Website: walmart
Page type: cart
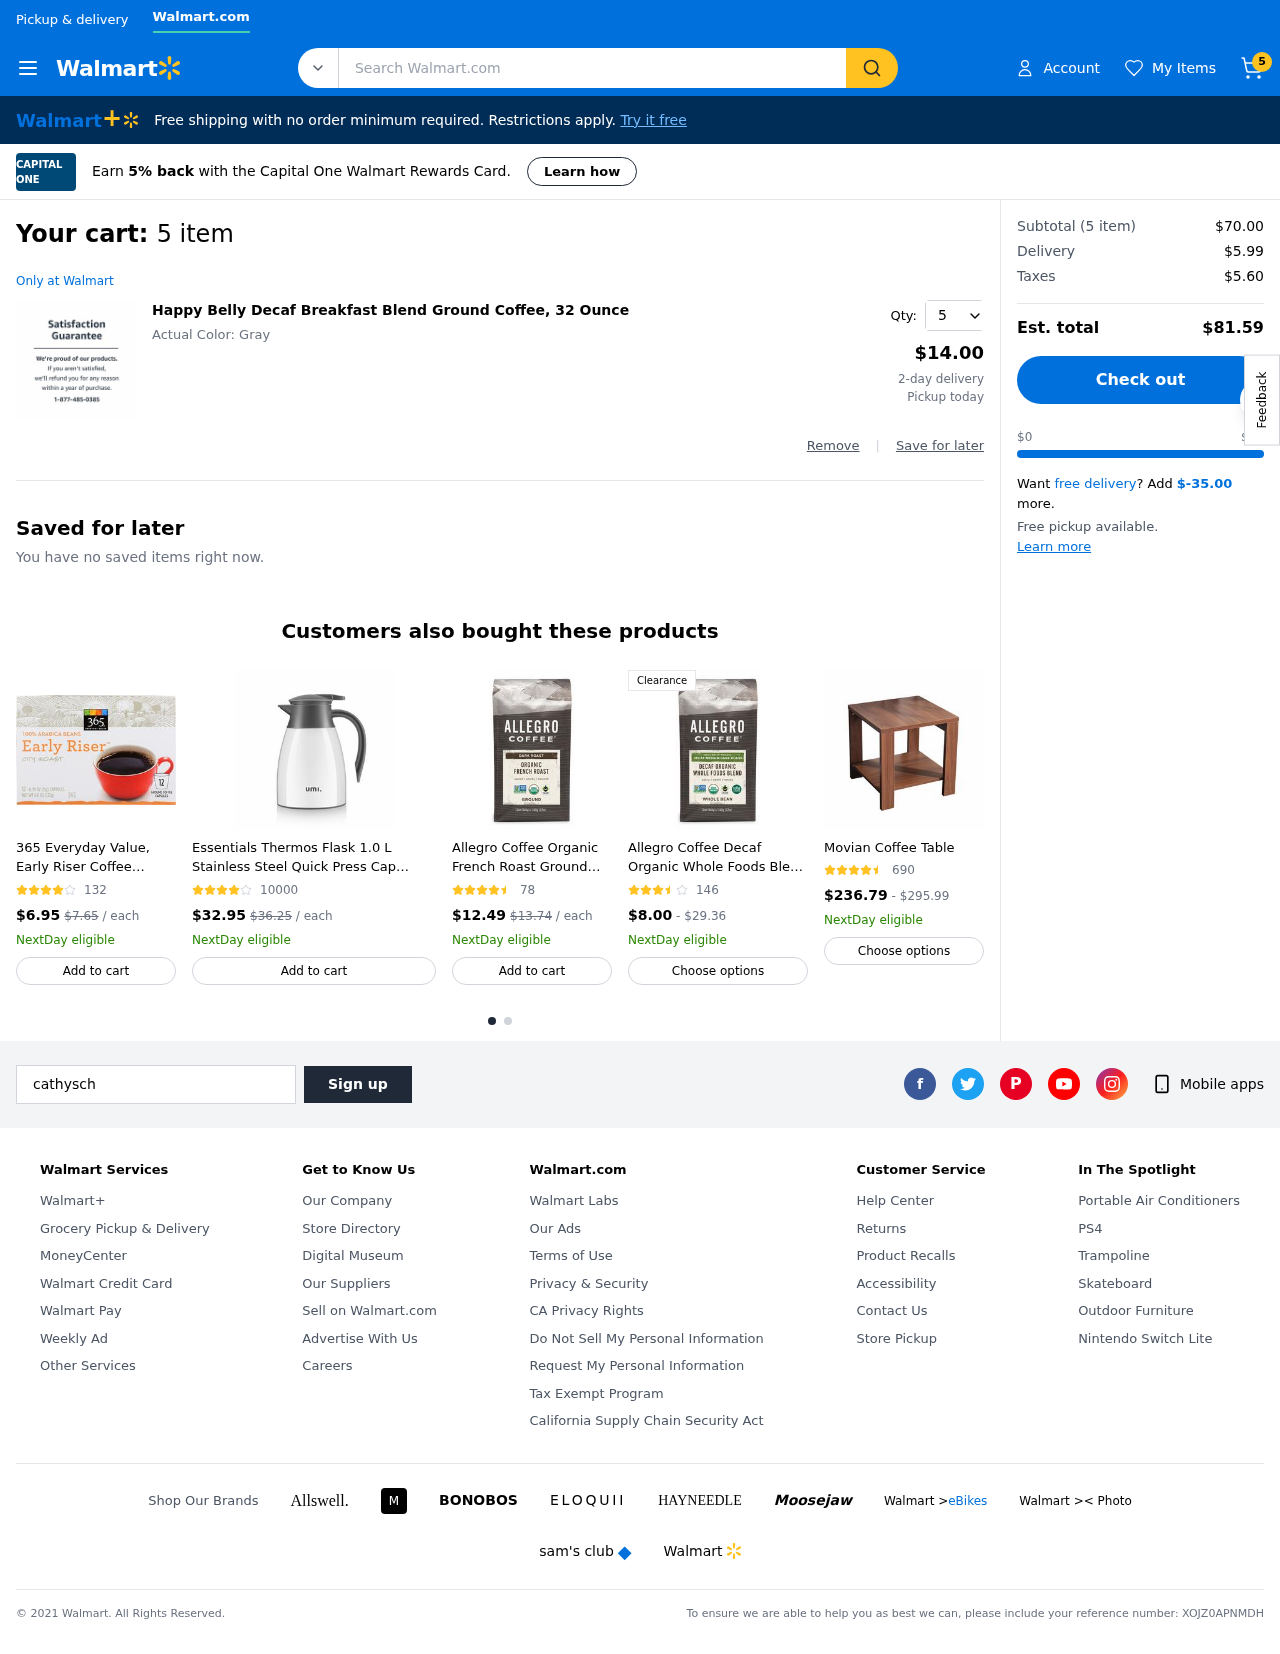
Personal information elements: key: PII_EMAIL
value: cathyschneider@hotmail.com
Product elements: key: PRODUCT1_NAME
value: Happy Belly Decaf Breakfast Blend Ground Coffee, 32 Ounce
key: PRODUCT1_PRICE
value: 14
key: PRODUCT1_QUANTITY
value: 5
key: PRODUCT2_NAME
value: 365 Everyday Value, Early Riser Coffee Capsules, 12 ct
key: PRODUCT2_NUM_RATINGS
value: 132
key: PRODUCT2_PRICE
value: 6.95
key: PRODUCT3_NAME
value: Essentials Thermos Flask 1.0 L Stainless Steel Quick Press Cap 100% Leak Proof for Tea or Coffee Pre
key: PRODUCT3_NUM_RATINGS
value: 10000
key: PRODUCT3_PRICE
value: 32.95
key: PRODUCT4_NAME
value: Allegro Coffee Organic French Roast Ground Coffee, 12 Ounce
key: PRODUCT4_NUM_RATINGS
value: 78
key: PRODUCT4_PRICE
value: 12.49
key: PRODUCT5_NAME
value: Allegro Coffee Decaf Organic Whole Foods Blend Ground Coffee, 12 Ounce
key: PRODUCT5_NUM_RATINGS
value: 146
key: PRODUCT5_PRICE
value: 8
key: PRODUCT6_NAME
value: Movian Coffee Table
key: PRODUCT6_NUM_RATINGS
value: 690
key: PRODUCT6_PRICE
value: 236.79
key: PRODUCT2_ORIGINAL_PRICE
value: $7.65
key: PRODUCT3_ORIGINAL_PRICE
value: $36.25
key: PRODUCT4_ORIGINAL_PRICE
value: $13.74
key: PRODUCT5_PRICE_MAX
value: $29.36
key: PRODUCT6_PRICE_MAX
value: $295.99
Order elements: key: ORDER_NUM_ITEMS
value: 5
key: ORDER_NUM_ITEMS
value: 5 item
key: ORDER_SUBTOTAL
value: $70.00
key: ORDER_SHIPPING_COST
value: $5.99
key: ORDER_TAX
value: $5.60
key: ORDER_TOTAL
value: $81.59
Search elements: key: HEADER_SEARCH
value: Search Walmart.com